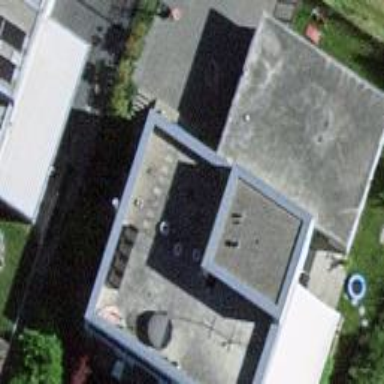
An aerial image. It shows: Residential building.